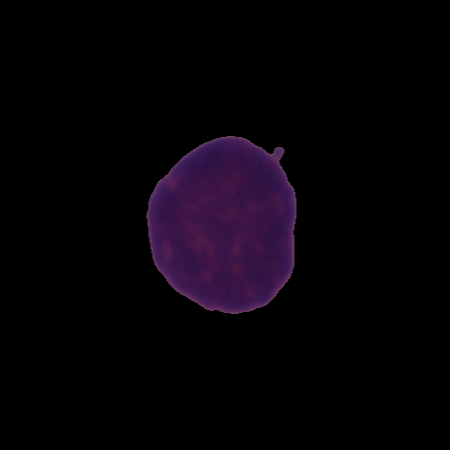
Label: healthy